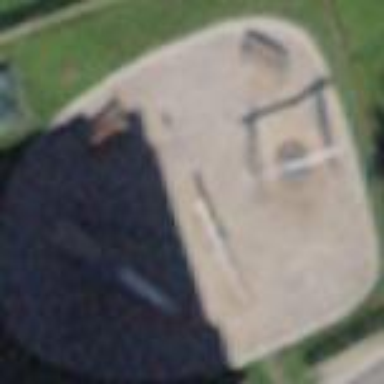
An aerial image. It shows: Playground area for leisure land.